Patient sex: M
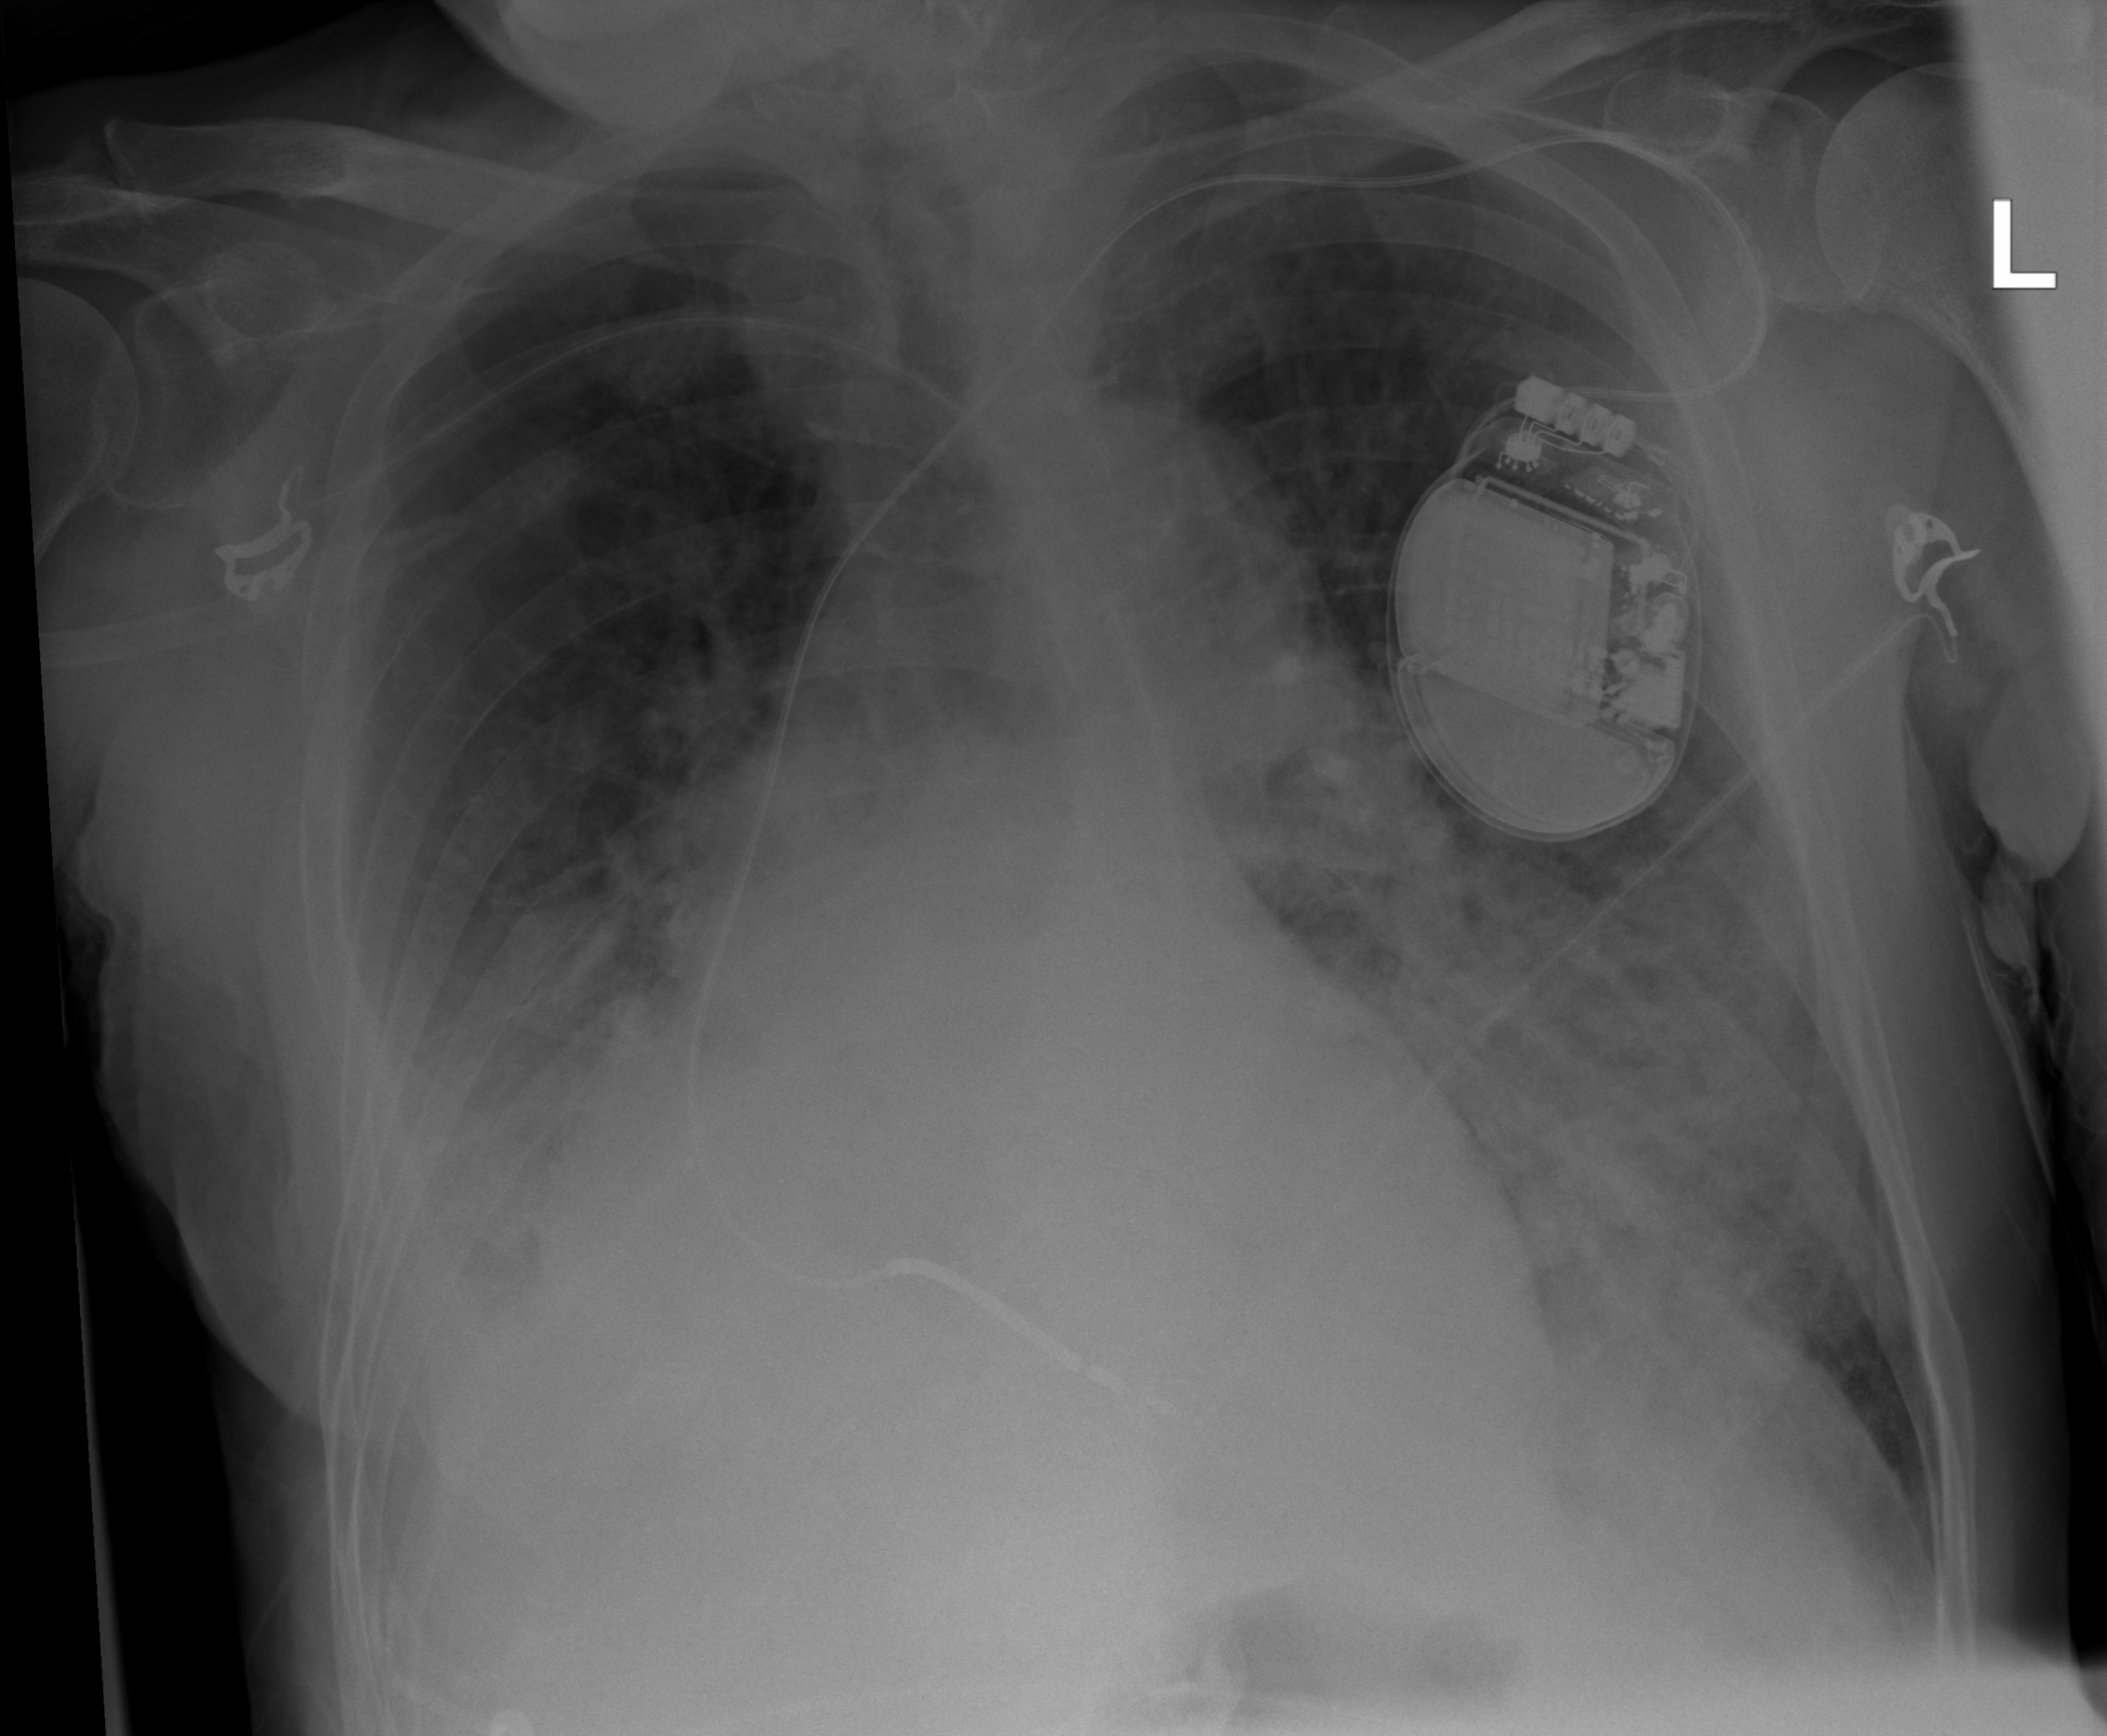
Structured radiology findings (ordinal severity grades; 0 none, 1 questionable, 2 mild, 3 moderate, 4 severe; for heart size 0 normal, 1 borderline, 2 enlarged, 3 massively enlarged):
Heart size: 2
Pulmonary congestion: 3
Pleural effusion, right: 3
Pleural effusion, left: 2
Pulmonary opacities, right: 3
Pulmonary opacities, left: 3
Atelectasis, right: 3
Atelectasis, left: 2